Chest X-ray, PA view. Patient: 32 years old, sex F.
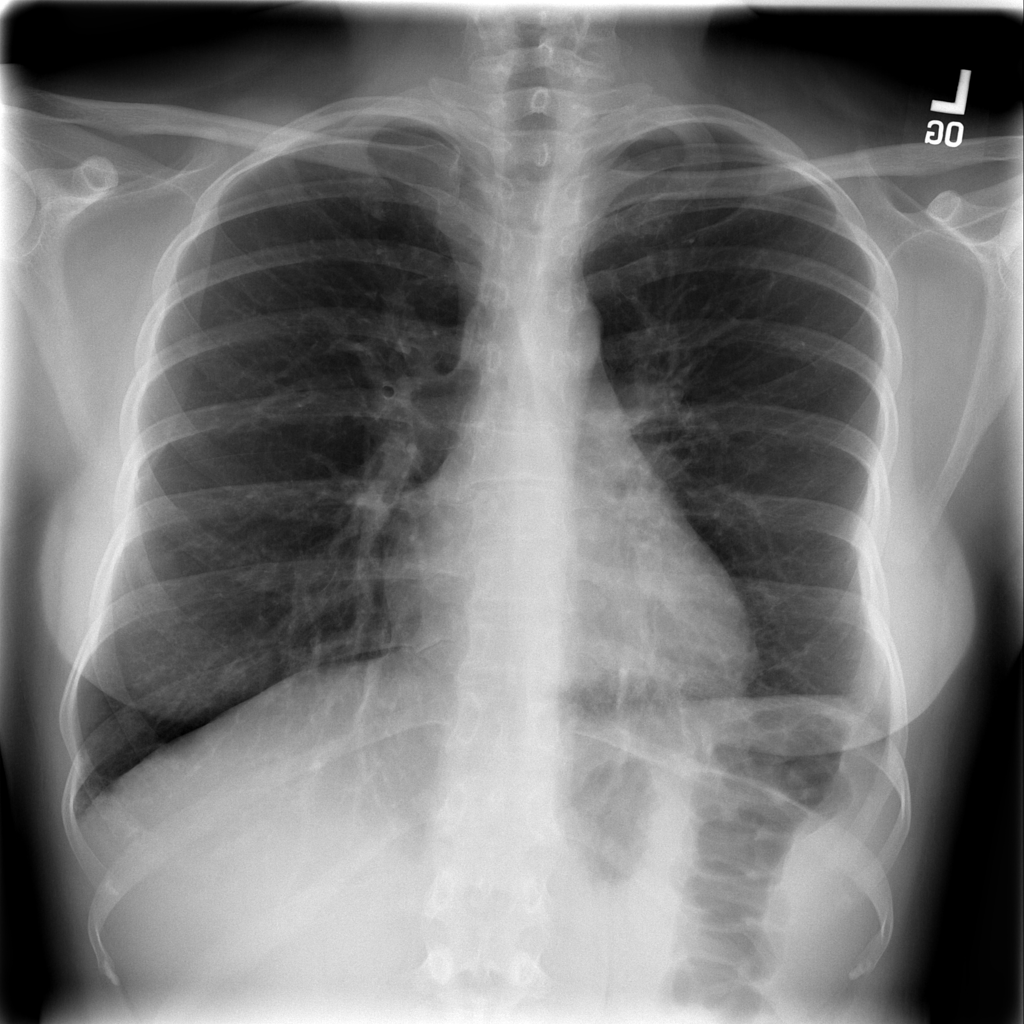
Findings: No Finding